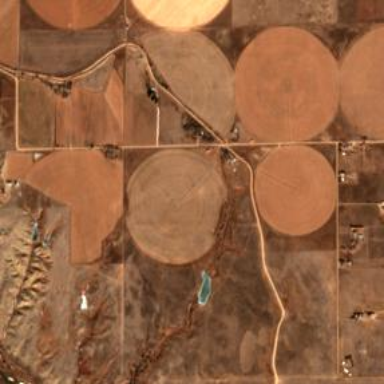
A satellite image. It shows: Farmland with pivot irrigation system.